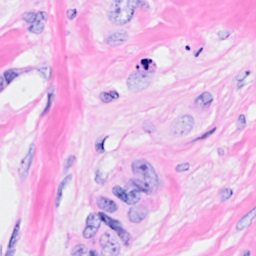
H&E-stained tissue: Breast